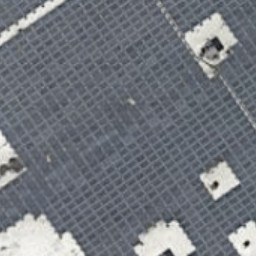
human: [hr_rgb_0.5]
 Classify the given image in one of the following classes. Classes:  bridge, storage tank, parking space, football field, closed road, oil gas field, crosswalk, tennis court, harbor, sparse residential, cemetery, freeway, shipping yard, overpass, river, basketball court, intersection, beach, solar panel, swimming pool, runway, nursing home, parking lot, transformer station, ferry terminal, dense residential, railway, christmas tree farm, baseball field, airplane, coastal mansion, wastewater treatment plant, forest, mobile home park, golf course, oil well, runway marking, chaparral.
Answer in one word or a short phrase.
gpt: solar panel